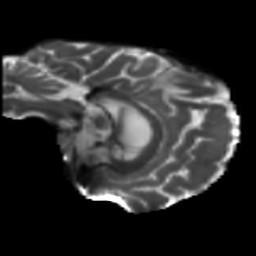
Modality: T2w
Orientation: sagittal
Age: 68
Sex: female
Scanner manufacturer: siemens
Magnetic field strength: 3 T
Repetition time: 5.47 s
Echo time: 0.0854 s